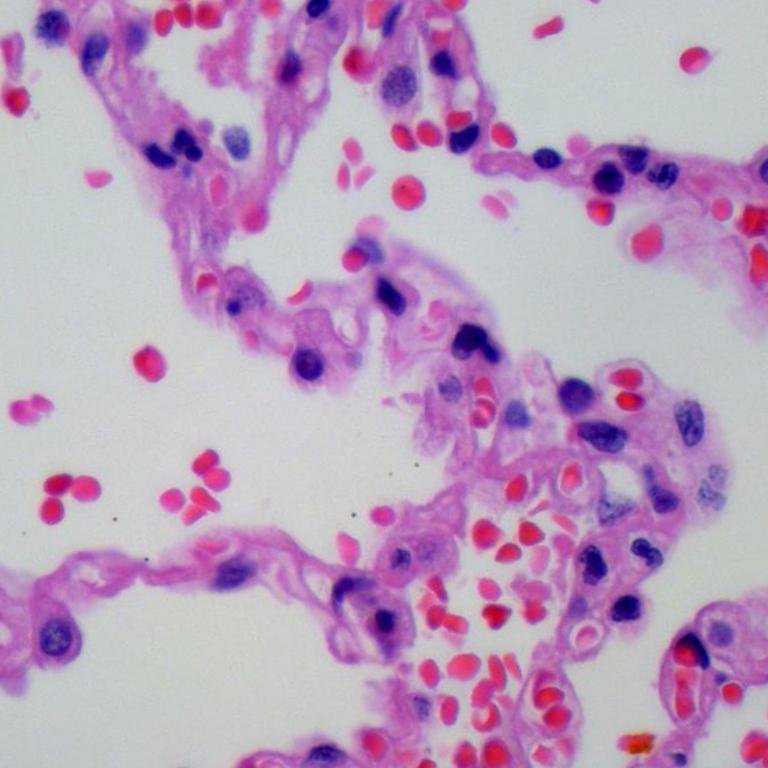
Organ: lung
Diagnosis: benign